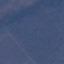
Land use / land cover: Forest